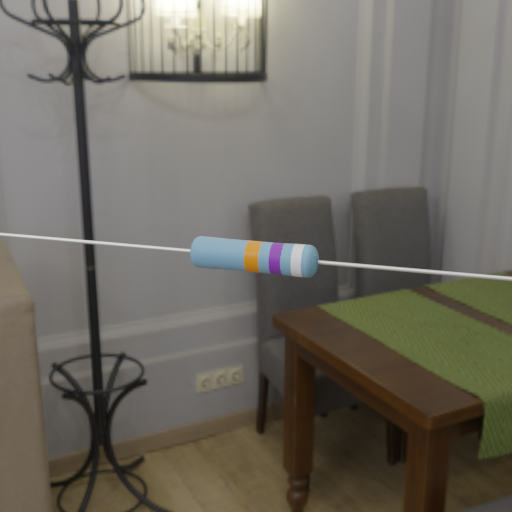
Resistor colour bands (in order): orange, violet, white